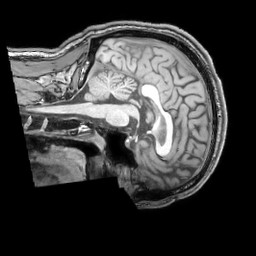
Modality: T1w
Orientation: sagittal
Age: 28
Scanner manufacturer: philips
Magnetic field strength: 3 T
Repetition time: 0.007 s
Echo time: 0.003501 s